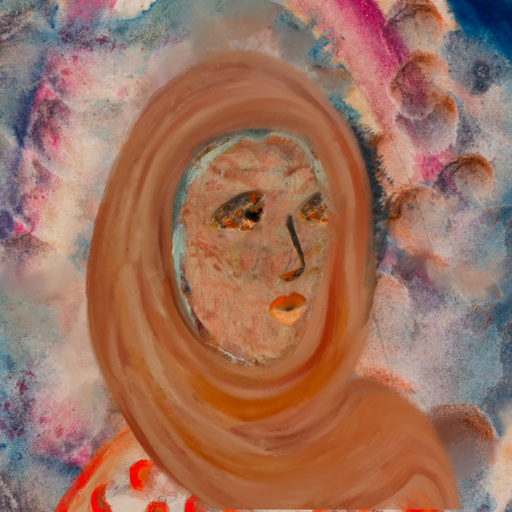
Background: Rupkatha, Head And Neck Side: Orphan, Face Side: Gypsy_Queen, Bust: Rupkatha, Hair Side: Boggyland, Head Accessory: Pious_Lady_Scarf, Second Necklace: Blank, Necklace: Blank, Baby: Blank